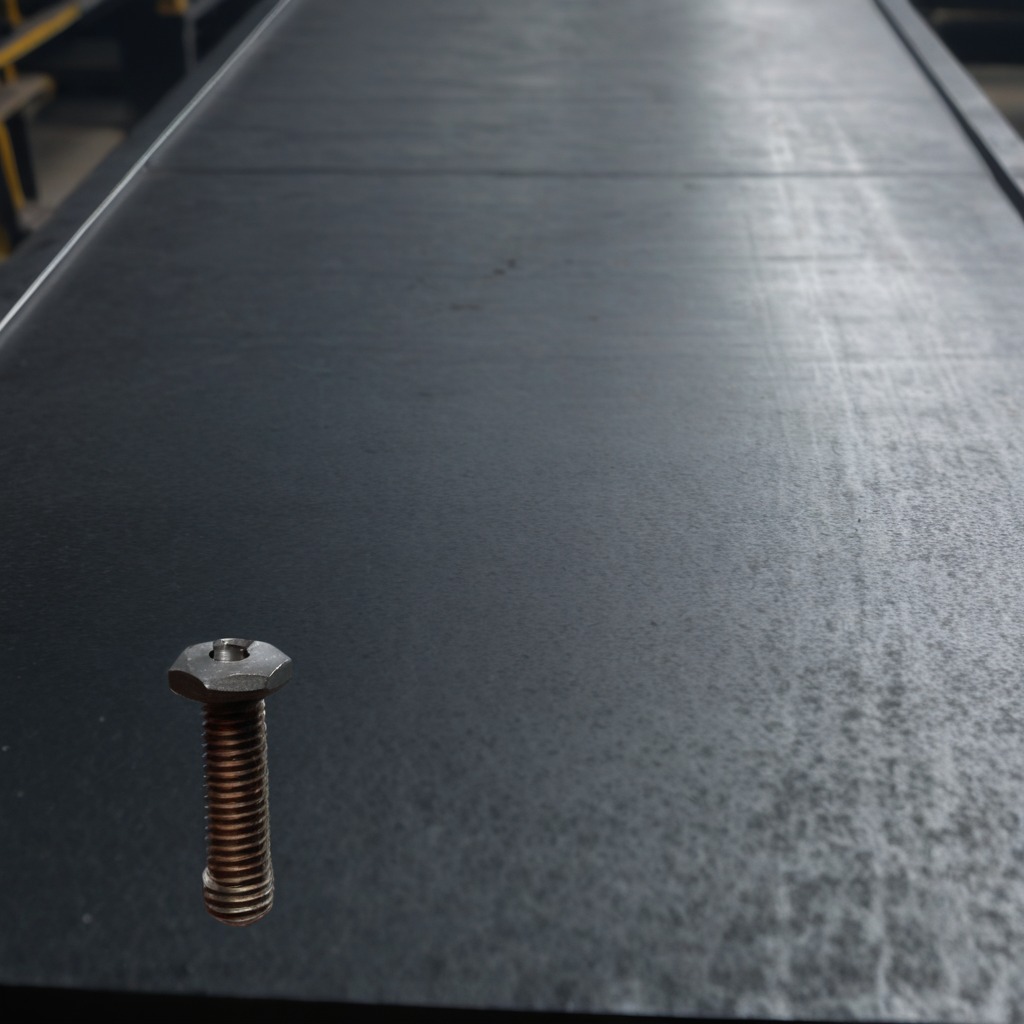
A metal screw lies on the cold steel table in a mining workshop.